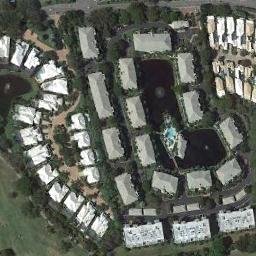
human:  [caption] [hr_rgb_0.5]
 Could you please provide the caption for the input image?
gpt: There are many roads in densely populated areas and densely arranged houses of different sizes and shapes surround a lake .

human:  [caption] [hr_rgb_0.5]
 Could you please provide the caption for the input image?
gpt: The dense residential is on the grass next to some trees and lakes .

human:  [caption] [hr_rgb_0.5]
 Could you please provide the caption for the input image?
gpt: A dense residential area has lots of houses of the same style, Trees and lakes and one of lakes is surrounded by some houses .

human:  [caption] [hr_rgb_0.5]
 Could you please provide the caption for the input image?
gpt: There are many white buildings and gray buildings arranged neatly on dense residential area .

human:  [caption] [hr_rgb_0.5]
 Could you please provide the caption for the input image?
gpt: The color of the house is different .